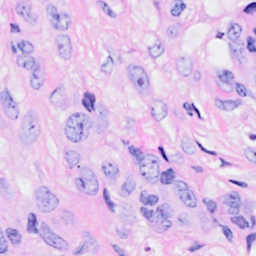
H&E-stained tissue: Breast